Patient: sex F, age 75
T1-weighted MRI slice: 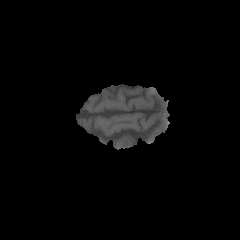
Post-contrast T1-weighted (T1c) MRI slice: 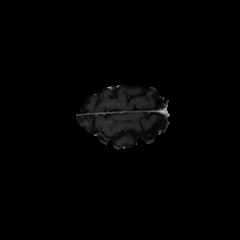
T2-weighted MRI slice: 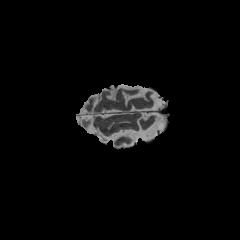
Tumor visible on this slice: no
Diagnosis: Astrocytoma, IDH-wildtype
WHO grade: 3